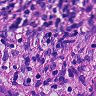
Metastatic tissue present: yes